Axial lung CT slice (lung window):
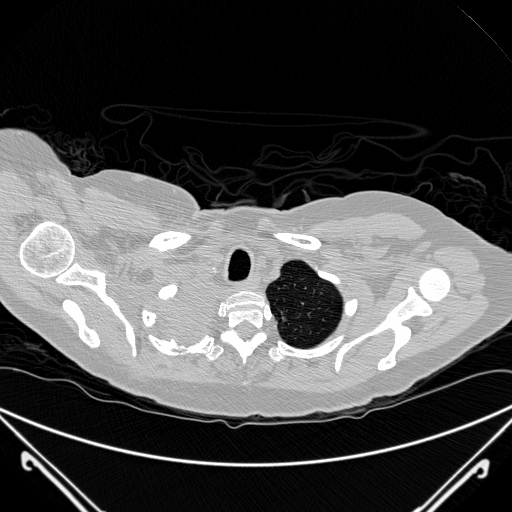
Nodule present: no